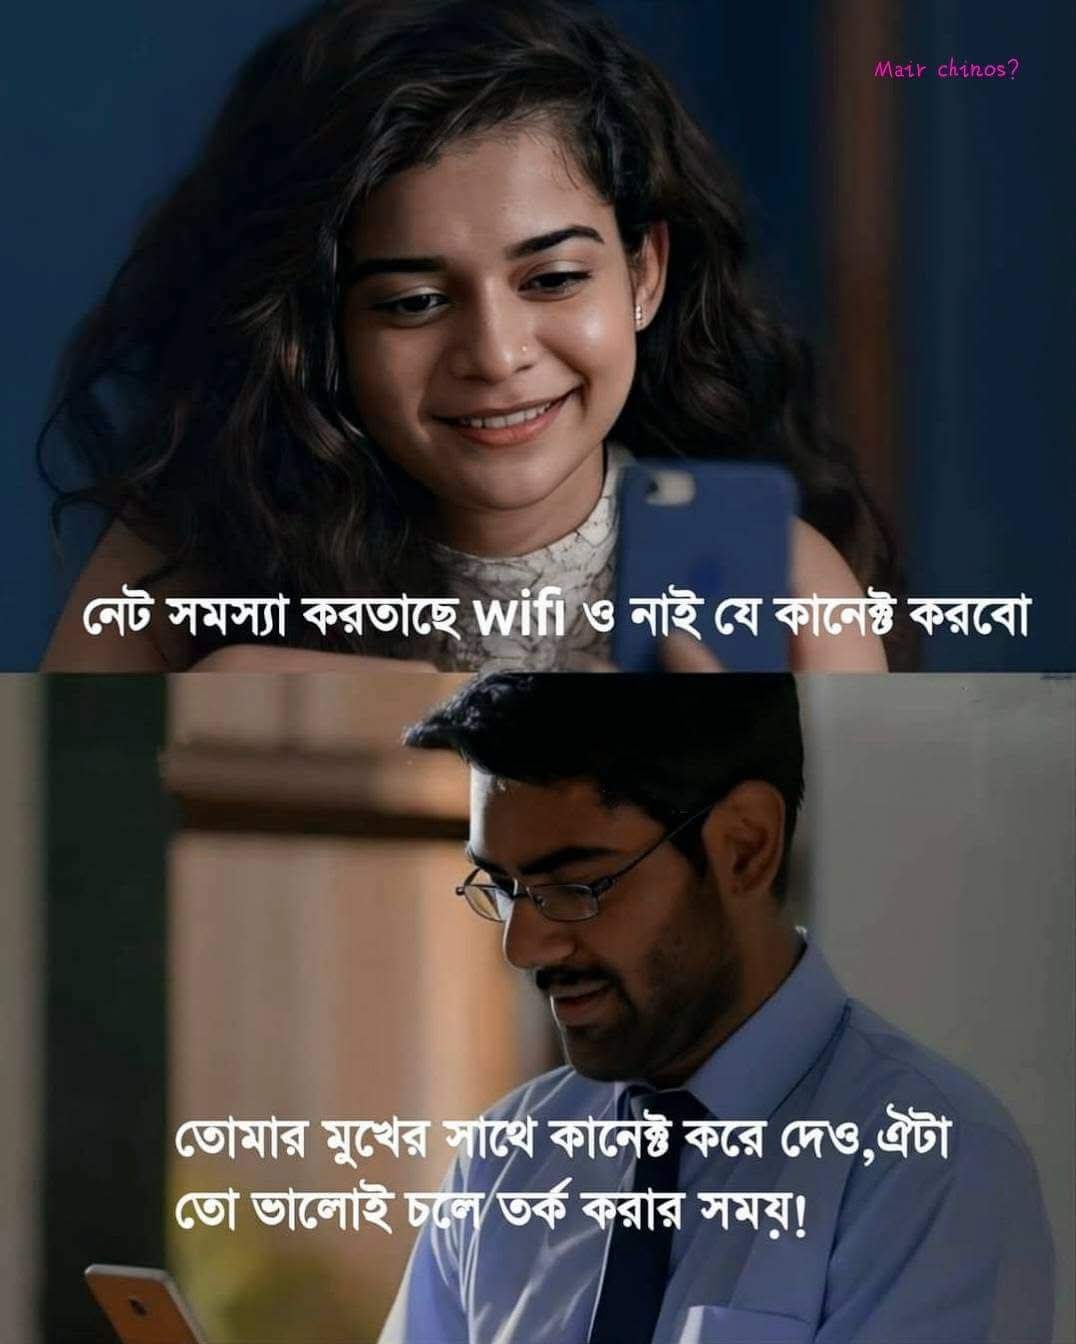
Text: নেট সমস্যা করতাছে wifi ও নাই যে কানেক্ট করবো
তোমার মুখের সাথে কানেক্ট করে দেও, ঐটা তো ভালোই চলে তর্ক করার সময়!
Label: Hate
Hate category: Personal Offence
Targeted group: Individual